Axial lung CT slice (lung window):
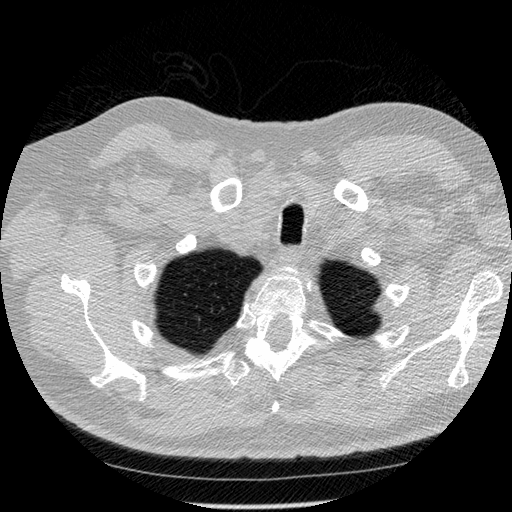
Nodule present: no